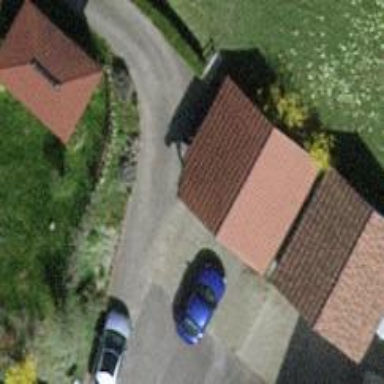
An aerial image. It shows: Garage.